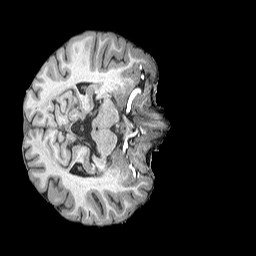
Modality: T1w
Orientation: axial
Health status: ill